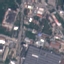
Land use / land cover: Industrial